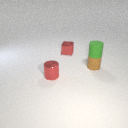
small red metal cube behind small brown rubber cylinder